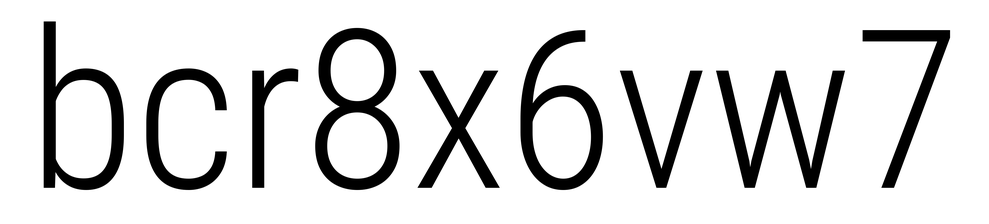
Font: Roboto_Condensed_Light